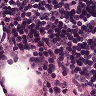
Metastatic tissue present: no